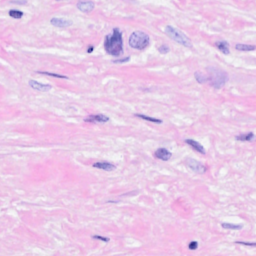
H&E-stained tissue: Breast